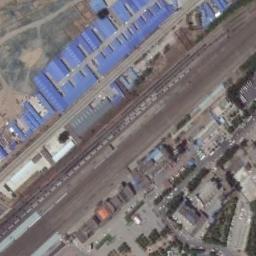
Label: railway